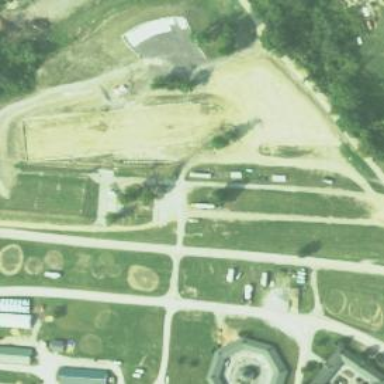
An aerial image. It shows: Raceway for motor sports.